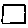
Label: square